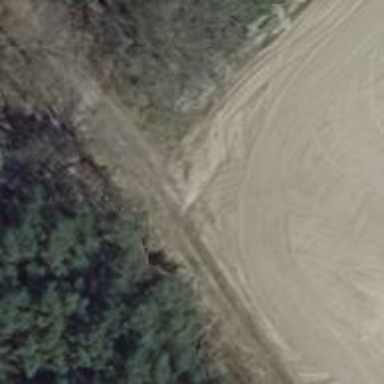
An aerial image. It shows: Track road with grade4 tracktype.